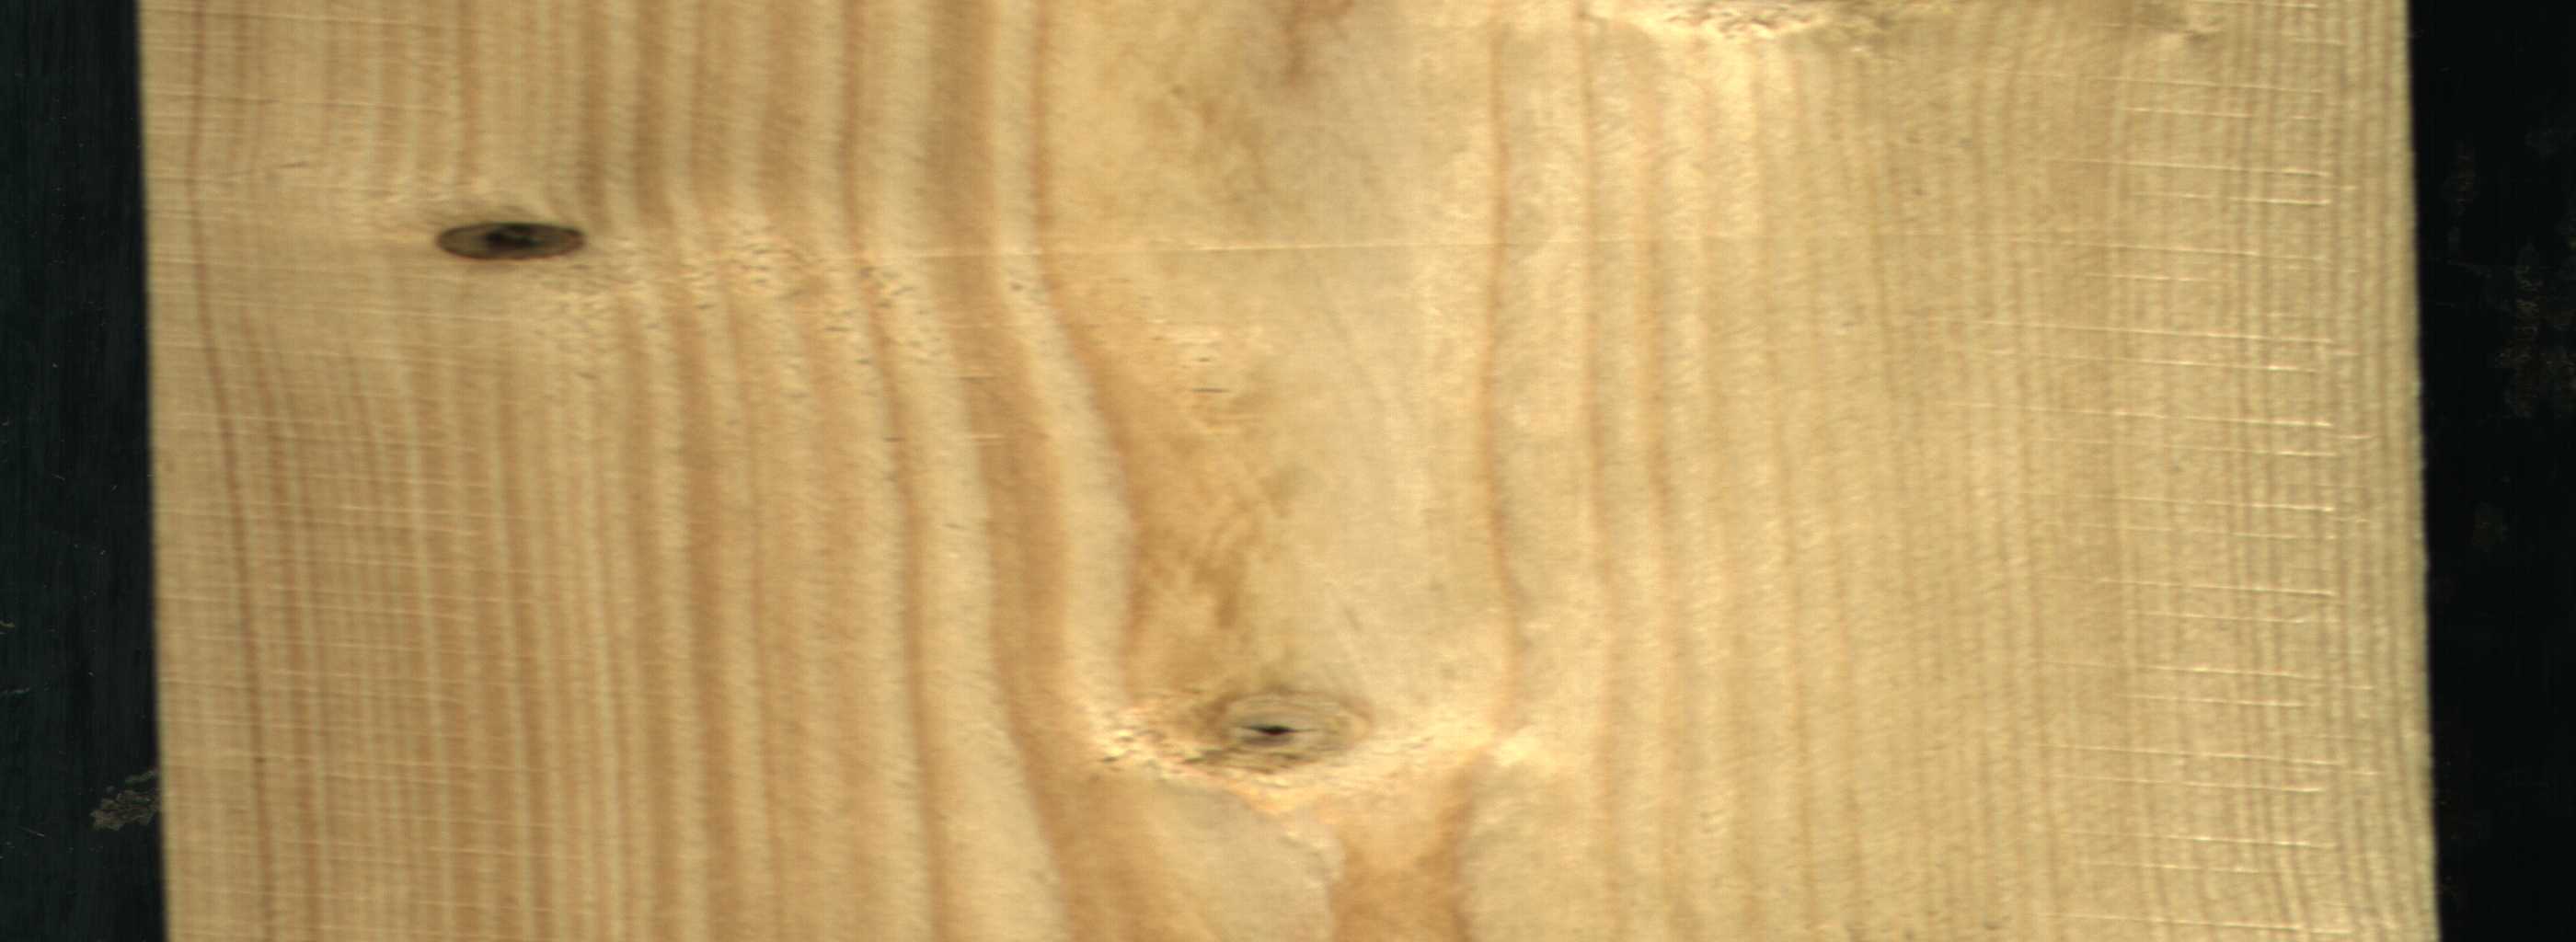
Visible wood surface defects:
Dead_Knot
Live_Knot